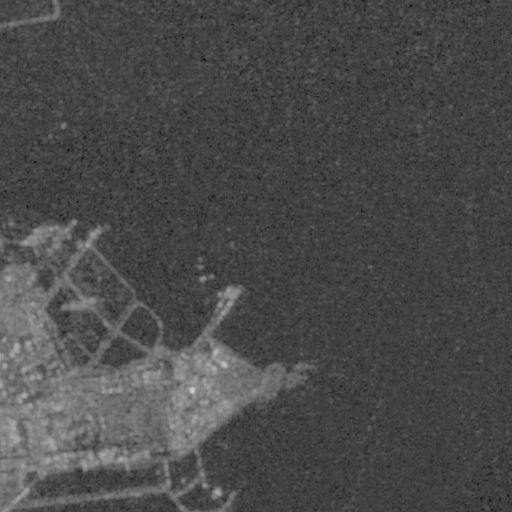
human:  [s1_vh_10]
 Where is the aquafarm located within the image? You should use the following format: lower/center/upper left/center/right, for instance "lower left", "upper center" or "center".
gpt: The aquafarm is located in the left of the image.
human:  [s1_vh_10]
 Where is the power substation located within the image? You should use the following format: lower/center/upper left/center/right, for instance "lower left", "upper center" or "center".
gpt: The power substation is located in the lower left of the image.
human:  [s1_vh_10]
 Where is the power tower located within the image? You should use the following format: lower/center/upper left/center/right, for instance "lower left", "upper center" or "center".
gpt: The power tower is located in the lower left of the image.
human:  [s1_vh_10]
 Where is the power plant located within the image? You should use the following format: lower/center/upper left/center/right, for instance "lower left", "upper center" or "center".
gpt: There is no power plant in the image.

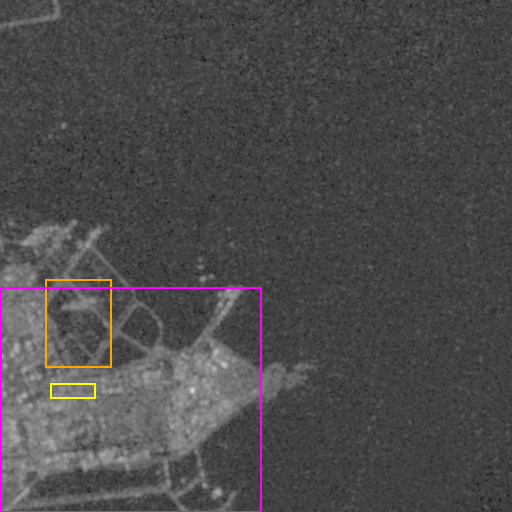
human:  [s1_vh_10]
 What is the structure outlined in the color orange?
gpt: The structure outlined in orange is an aquafarm.
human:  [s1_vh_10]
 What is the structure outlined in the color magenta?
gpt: The structure outlined in magenta is a power plant.
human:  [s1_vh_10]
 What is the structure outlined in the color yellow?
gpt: The structure outlined in yellow is a power substation.
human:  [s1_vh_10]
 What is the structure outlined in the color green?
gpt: There is no green outline.